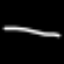
Label: line